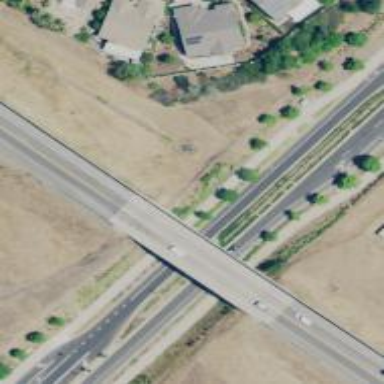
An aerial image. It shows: Bridge.